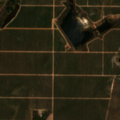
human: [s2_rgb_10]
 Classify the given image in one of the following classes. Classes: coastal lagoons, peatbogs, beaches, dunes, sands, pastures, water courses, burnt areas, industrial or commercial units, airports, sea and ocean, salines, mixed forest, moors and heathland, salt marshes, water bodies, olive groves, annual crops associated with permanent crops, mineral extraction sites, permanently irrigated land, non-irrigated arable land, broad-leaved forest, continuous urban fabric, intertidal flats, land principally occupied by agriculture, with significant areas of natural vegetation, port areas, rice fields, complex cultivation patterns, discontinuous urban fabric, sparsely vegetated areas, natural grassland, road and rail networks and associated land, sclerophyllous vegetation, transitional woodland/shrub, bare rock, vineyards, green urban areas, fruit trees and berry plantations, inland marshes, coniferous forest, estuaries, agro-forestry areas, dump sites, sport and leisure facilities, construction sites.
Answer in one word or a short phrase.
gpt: continuous urban fabric